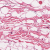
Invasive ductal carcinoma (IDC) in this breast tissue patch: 0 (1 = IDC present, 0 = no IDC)